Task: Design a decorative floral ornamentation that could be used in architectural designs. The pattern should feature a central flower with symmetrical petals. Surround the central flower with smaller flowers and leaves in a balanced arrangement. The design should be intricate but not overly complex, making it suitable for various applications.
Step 1630:
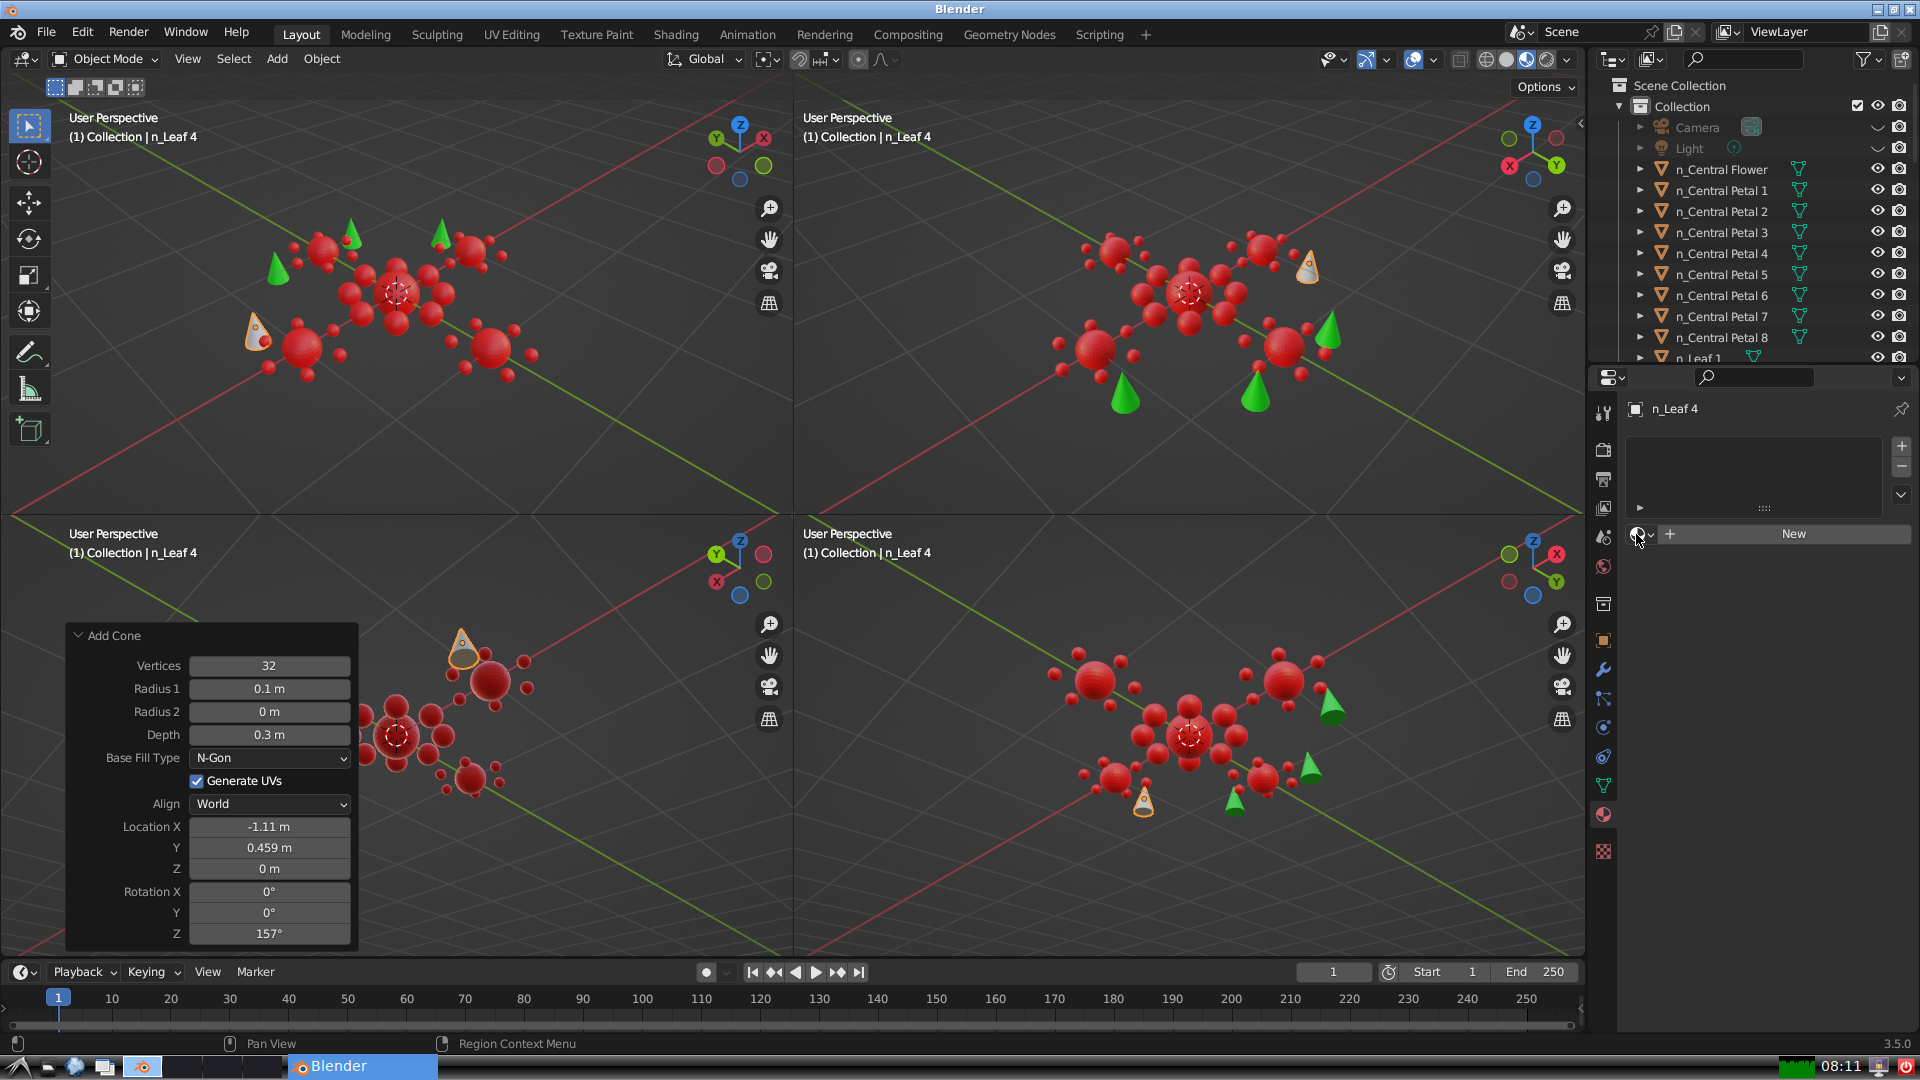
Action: click: no